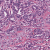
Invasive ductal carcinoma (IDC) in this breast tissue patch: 1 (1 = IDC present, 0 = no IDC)